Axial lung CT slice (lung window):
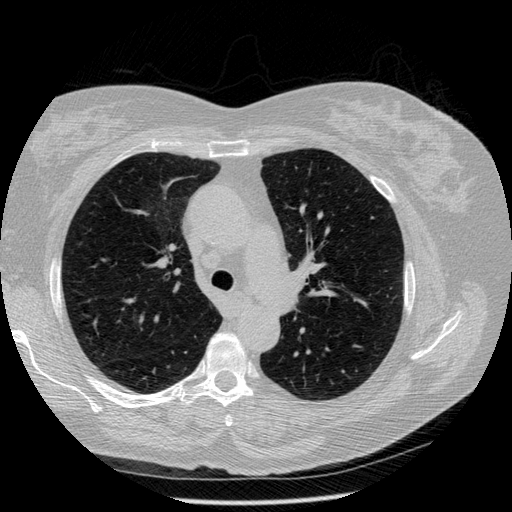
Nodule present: no